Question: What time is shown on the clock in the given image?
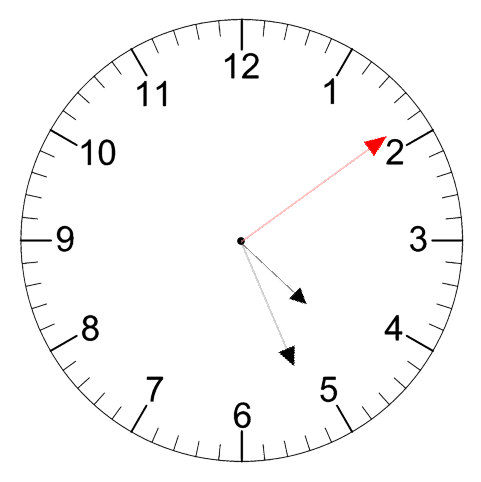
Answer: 04:26:09